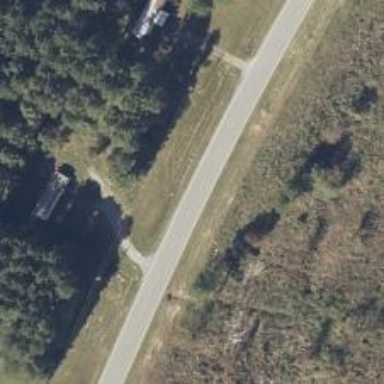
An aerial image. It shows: Secondary road.